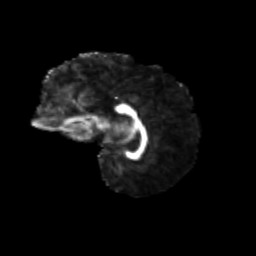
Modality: FA
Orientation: sagittal
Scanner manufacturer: siemens
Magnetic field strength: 3 T
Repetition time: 9.2 s
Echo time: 0.084 s